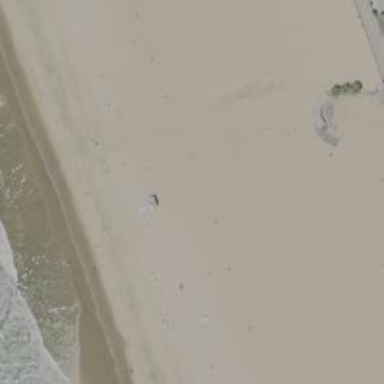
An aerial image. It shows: Lifeguard station.